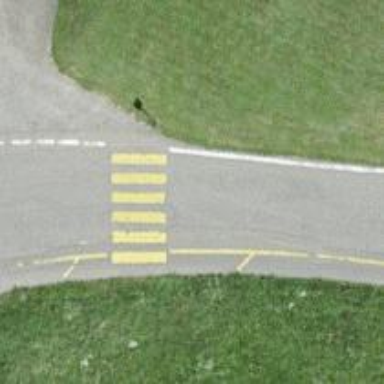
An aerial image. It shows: Uncontrolled zebra crossing on the road.